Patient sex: M
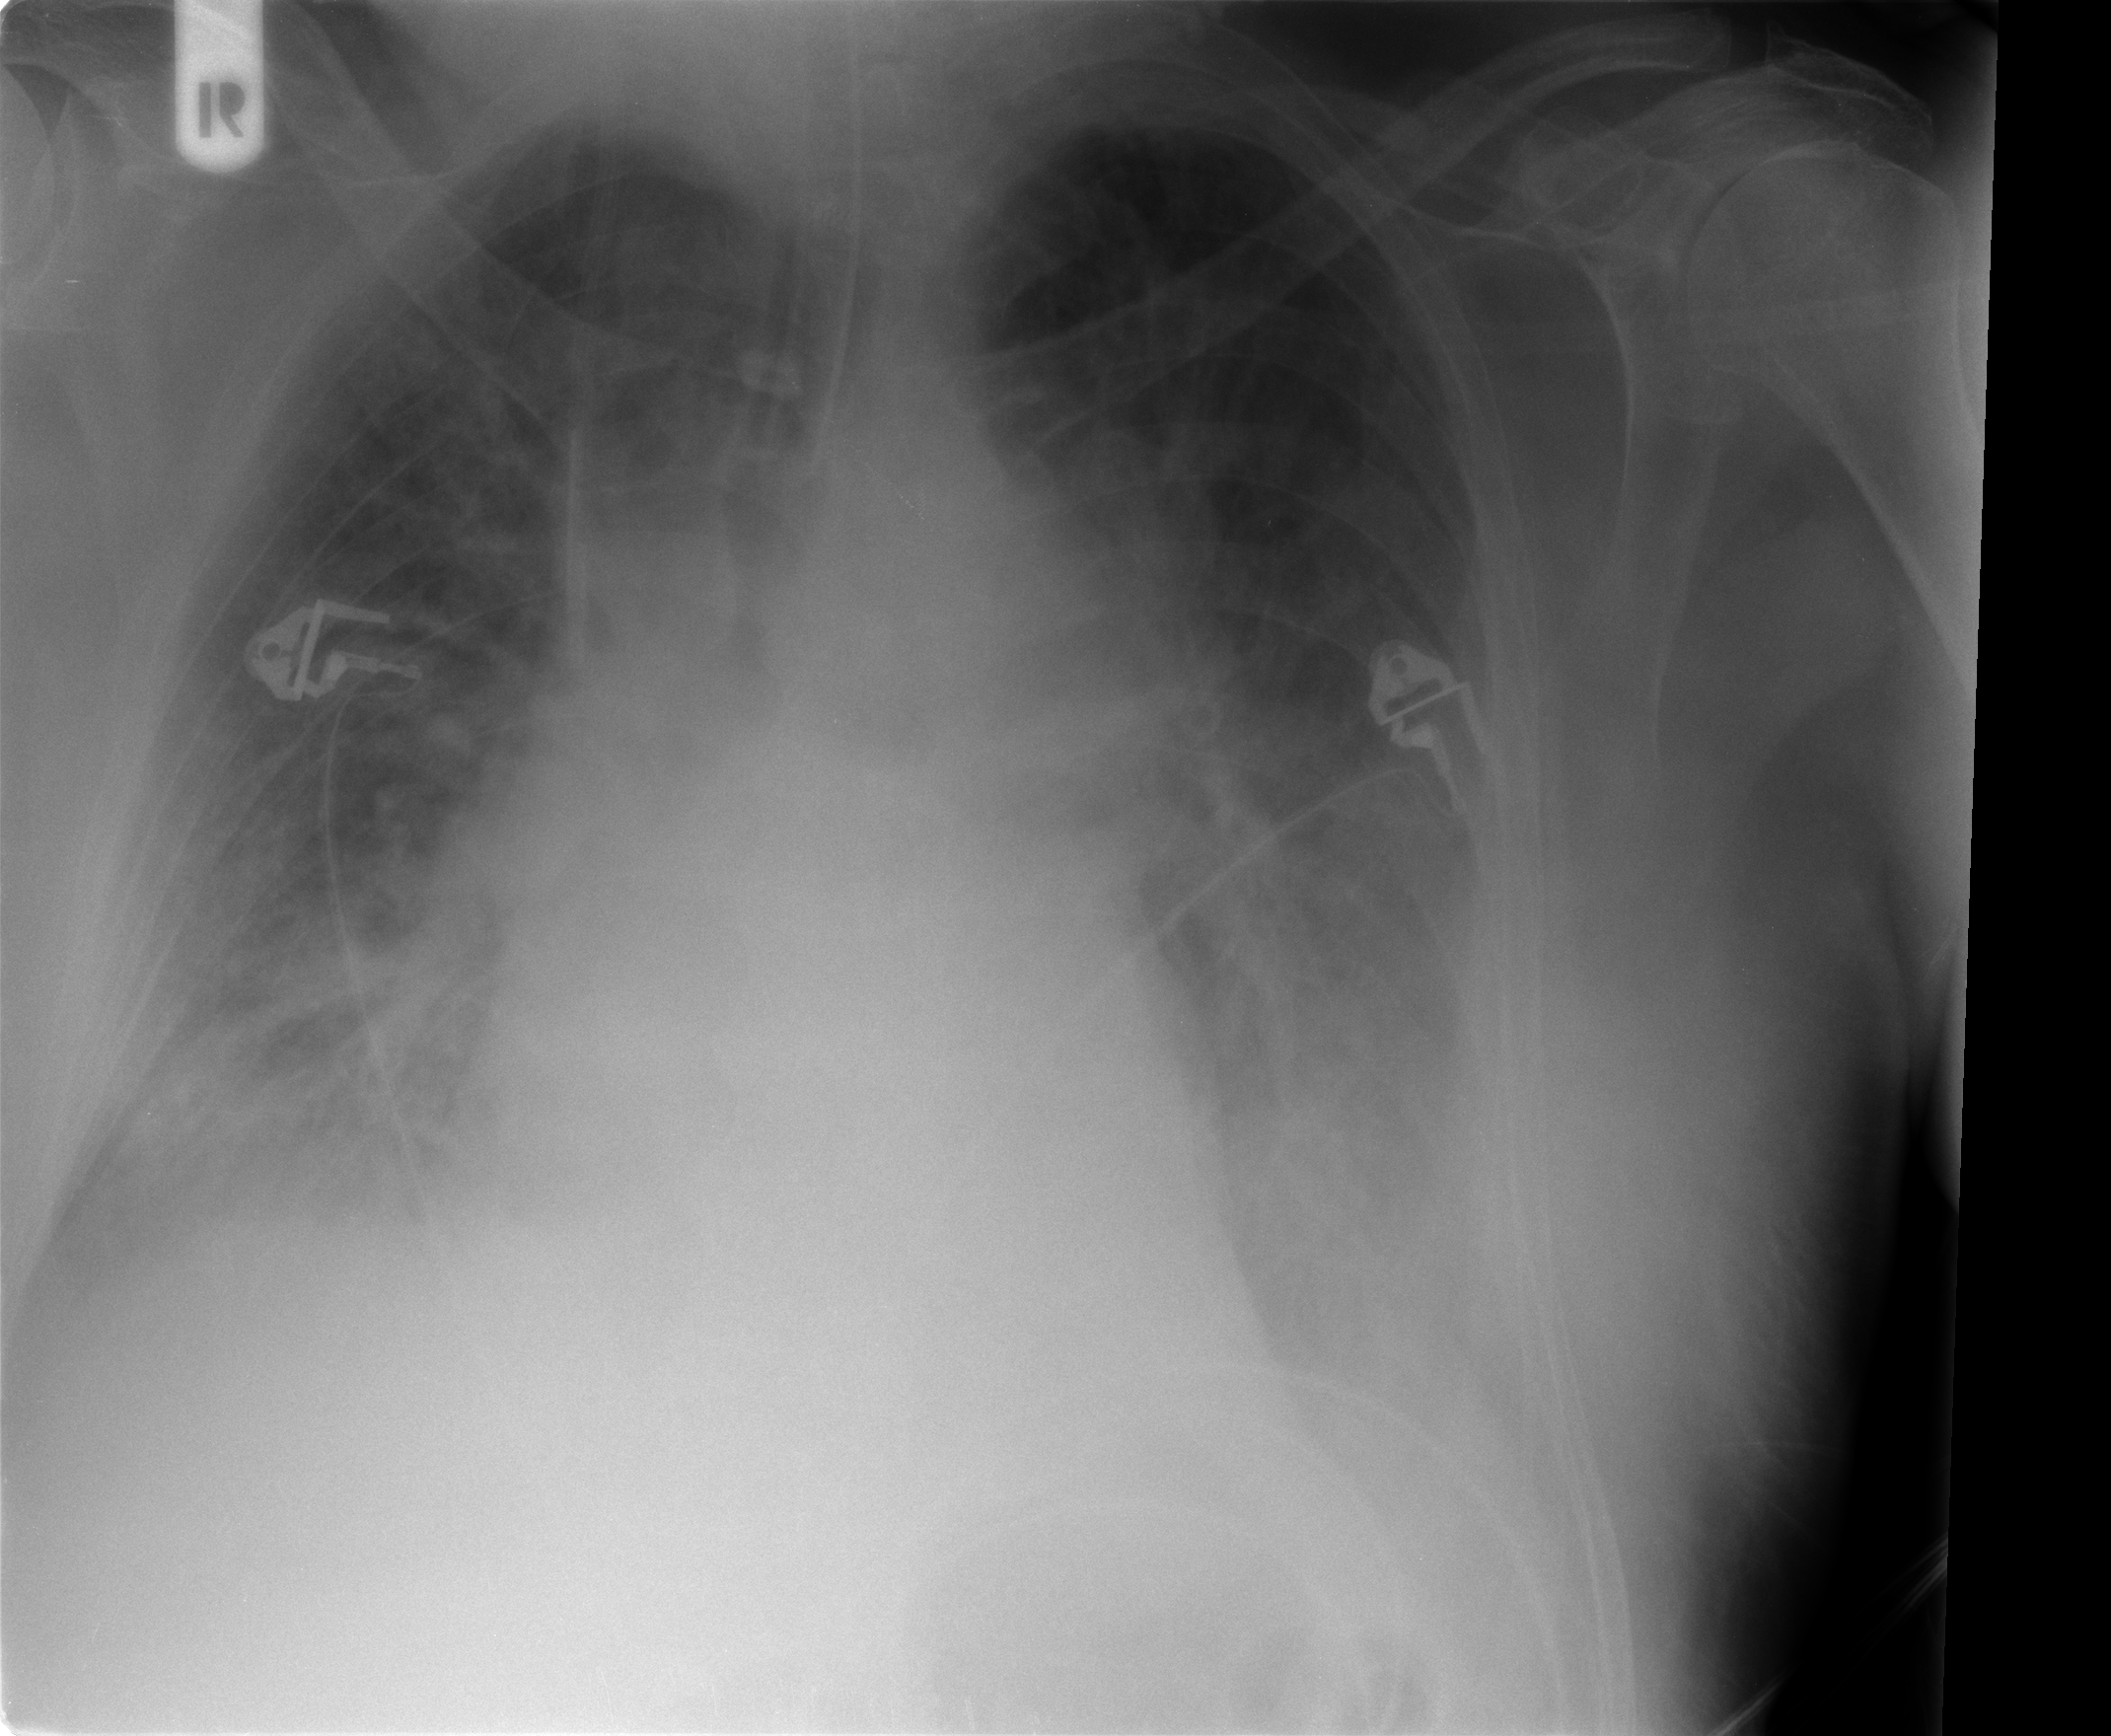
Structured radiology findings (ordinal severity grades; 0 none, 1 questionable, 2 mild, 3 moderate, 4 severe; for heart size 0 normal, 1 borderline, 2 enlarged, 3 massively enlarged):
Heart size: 0
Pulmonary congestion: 3
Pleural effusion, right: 2
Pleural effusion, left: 3
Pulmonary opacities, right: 2
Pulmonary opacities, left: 2
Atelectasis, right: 2
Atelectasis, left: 2